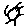
Label: sun